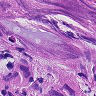
Metastatic tissue present: yes